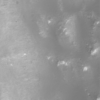
Label: not_dusty